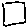
Label: square